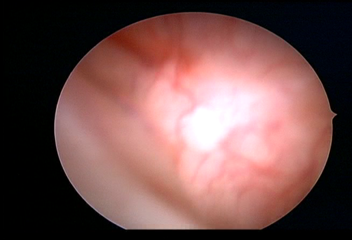
Modality: WLC
Class: Normal mucosa
Bladder cancer association: No